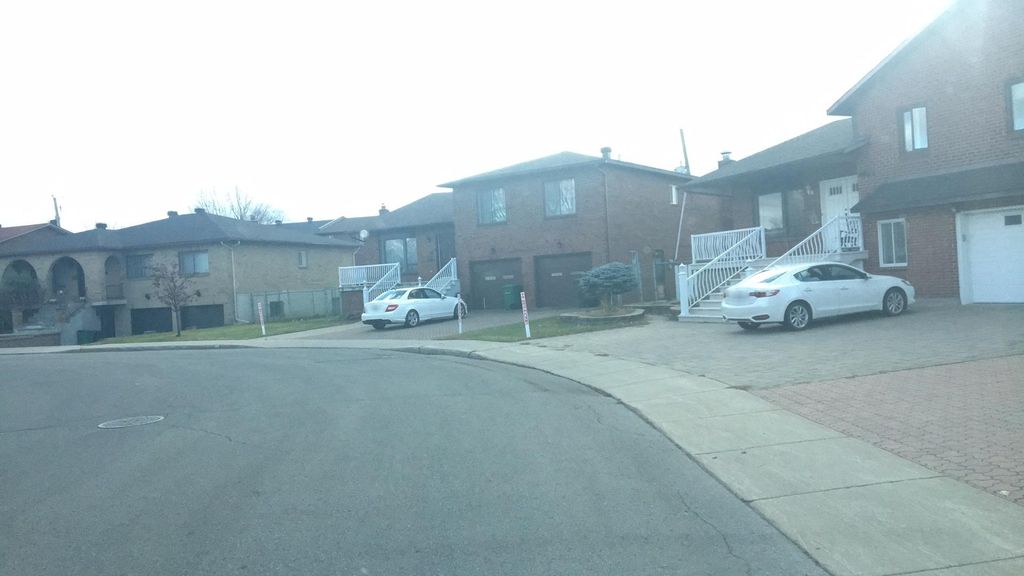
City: montreal